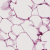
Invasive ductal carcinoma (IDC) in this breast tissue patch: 0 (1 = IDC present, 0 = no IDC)